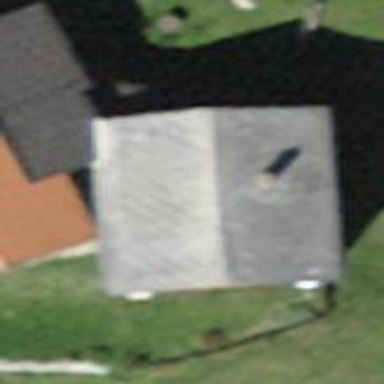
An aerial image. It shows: Simple house.